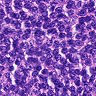
Metastatic tissue present: no